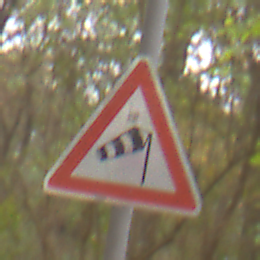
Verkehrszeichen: SeitenwindVonRechts
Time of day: Midday
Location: Outdoor (Nature)
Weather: Overcast
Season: NotSpecified
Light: Natural